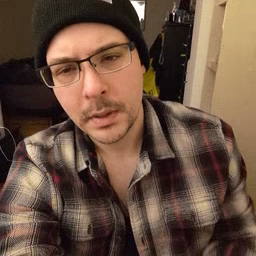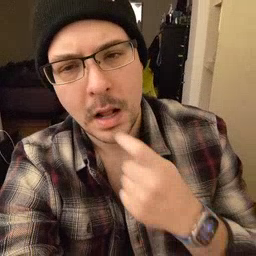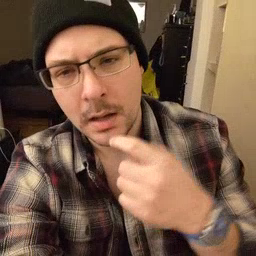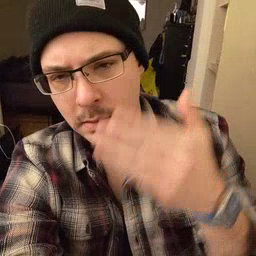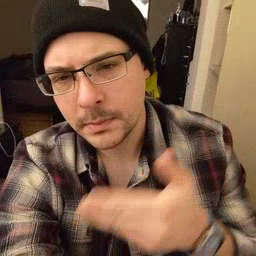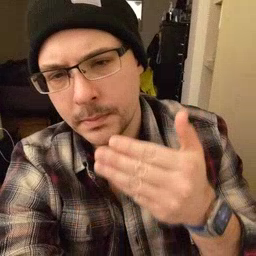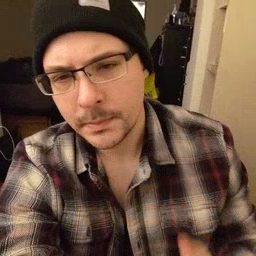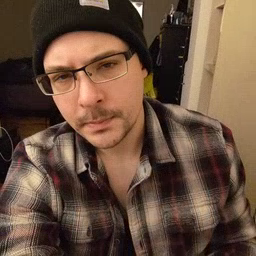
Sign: glasswindow